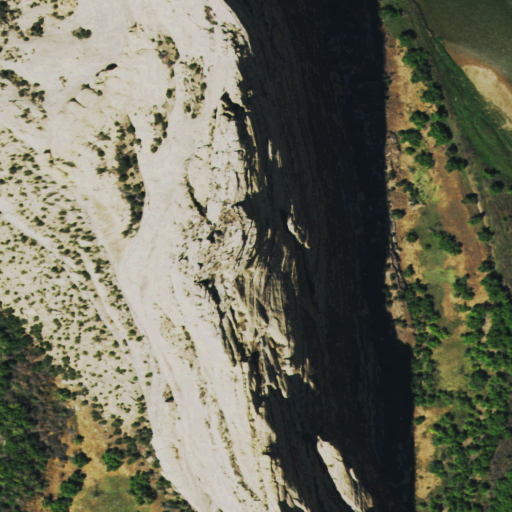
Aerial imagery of cape in Colorado named Steamboat Rock containing shrub, woody wetlands, barren land, herbaceous wetlands, open water, evergreen forest, and grassland